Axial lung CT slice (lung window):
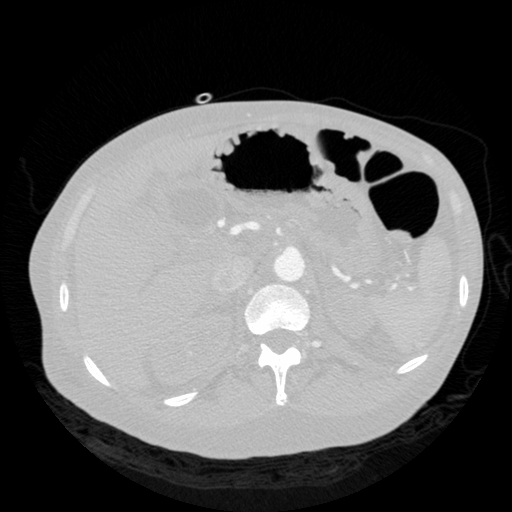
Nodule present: no